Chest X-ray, AP view. Patient: 28 years old, sex F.
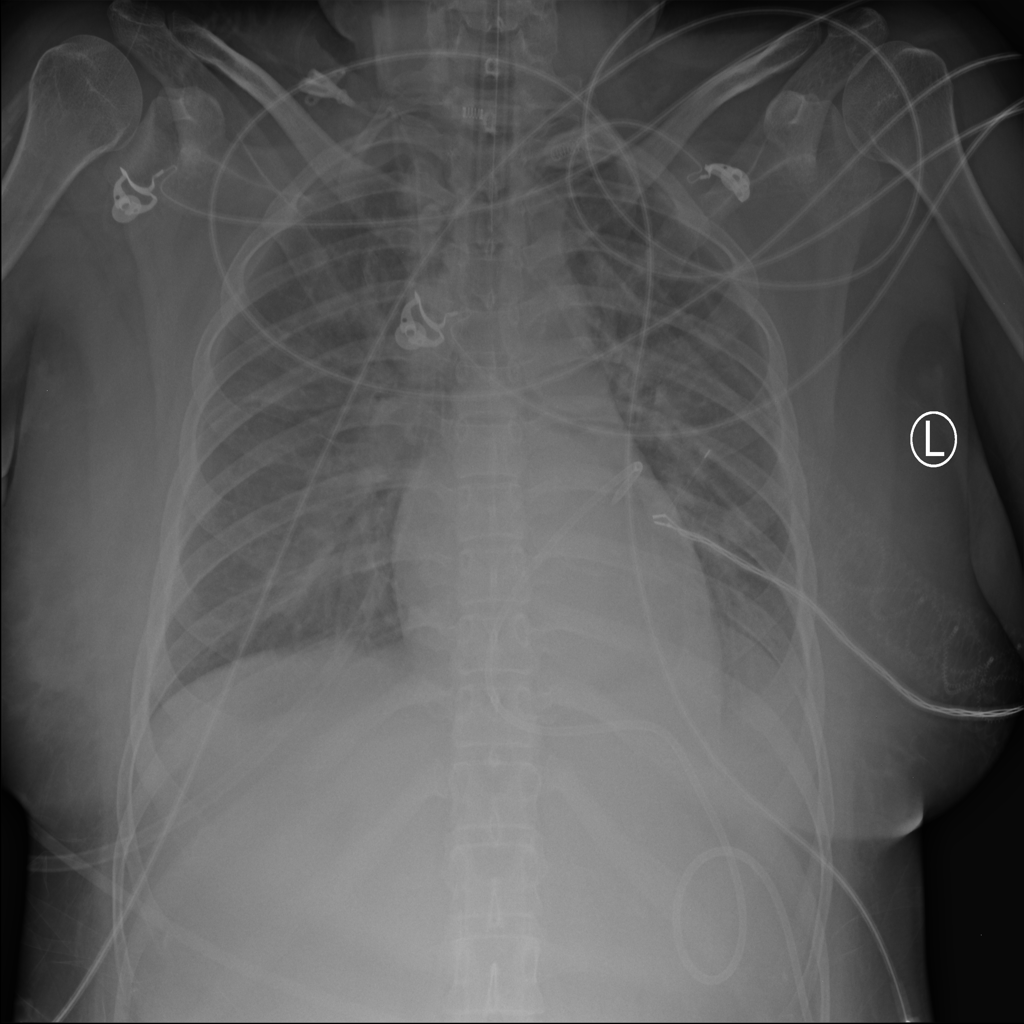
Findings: No Finding